Field crop: tomato
Growth stage: 1
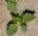
Species: solanum